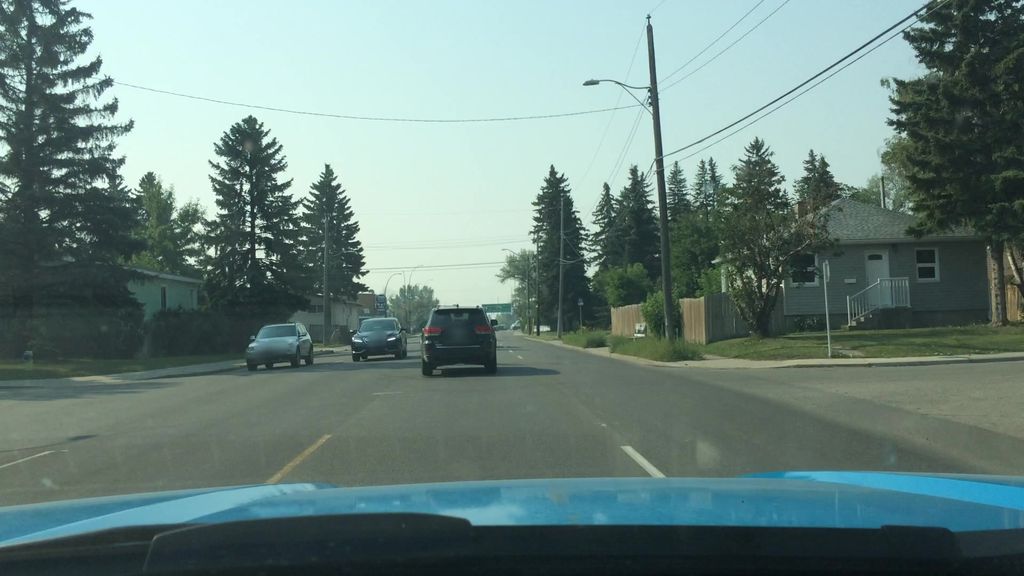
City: calgary